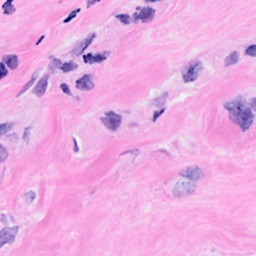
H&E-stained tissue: Breast